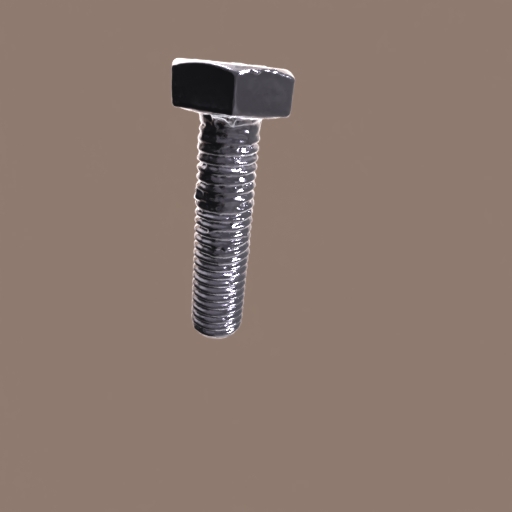
Label: bolt